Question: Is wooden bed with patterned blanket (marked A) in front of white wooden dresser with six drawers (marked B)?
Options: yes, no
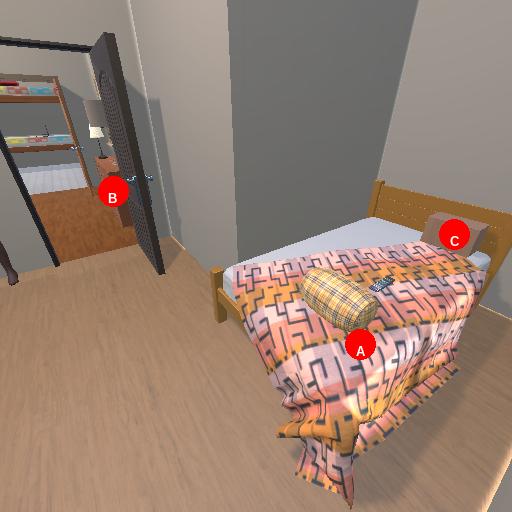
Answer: yes